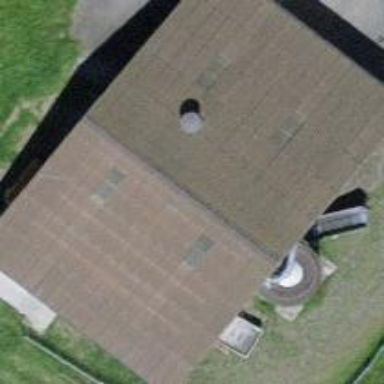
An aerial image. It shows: Rural barn.